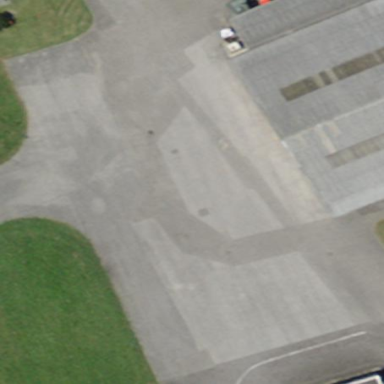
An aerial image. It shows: Apron at the airport.